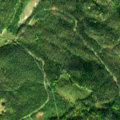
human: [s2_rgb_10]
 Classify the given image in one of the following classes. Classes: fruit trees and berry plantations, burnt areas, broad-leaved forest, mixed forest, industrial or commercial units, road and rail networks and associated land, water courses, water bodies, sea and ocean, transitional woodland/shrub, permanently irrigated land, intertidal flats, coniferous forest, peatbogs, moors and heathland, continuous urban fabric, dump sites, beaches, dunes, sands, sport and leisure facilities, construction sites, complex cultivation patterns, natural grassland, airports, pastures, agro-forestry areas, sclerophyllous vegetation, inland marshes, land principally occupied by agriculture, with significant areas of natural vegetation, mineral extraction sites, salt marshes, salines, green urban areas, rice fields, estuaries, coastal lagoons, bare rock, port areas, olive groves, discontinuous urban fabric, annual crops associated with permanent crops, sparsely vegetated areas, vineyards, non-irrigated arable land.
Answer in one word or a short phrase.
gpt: coniferous forest, mixed forest, transitional woodland/shrub